Question: I am trying to add a check constraint that WILL NOT be applied to existing records. My attempt at this is:
'''
ALTER TABLE myDB.dbo.myTable
ADD CONSTRAINT myConstraintName WITH NOCHECK (dbo.myFunction() = 0);
'''
returns
> Msg 156, Level 15, State 1, Line 1
Incorrect syntax near the keyword 'with'.
Msg 319, Level 15, State 1, Line 1
Incorrect syntax near the keyword 'with'. If this statement is a common table expression, an xmlnamespaces clause or a change tracking context clause, the previous statement must be terminated with a semicolon.
I am also trying to get the hang of the T-SQL syntax diagrams. Based on the <URL> it seems like I am following the switches in the syntax diagram the way it is shown in the picture below--leading to the label '<table_constraint>'. I am interpreting as a label for an additional diagram for table_constraint.
1. How do I fix the syntax in the T-SQL statement?
2. Am I interpreting the diagram correctly?

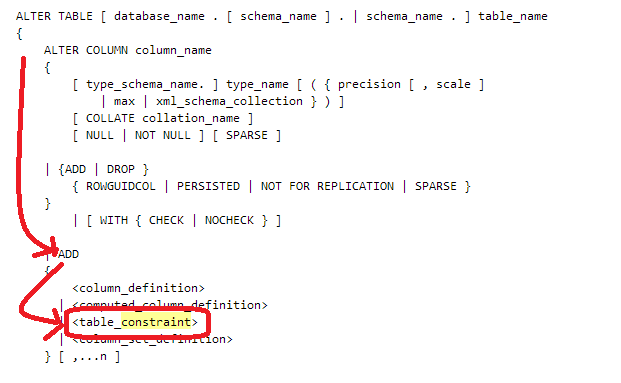
Answer: Your 'WITH NOCHECK' needs to be after your ALTER TABLE statement and you need a 'CHECK' to indicate the constraint type.
'ALTER TABLE myDB.dbo.myTable with NOCHECK ADD CONSTRAINT myConstraintName CHECK (dbo.myFunction() = 0);'
You can then later check against the constraint with
'ALTER TABLE myDB.dbo.myTable CHECK myConstraintName'